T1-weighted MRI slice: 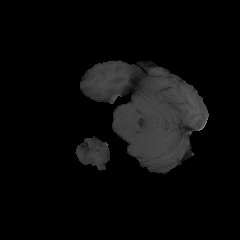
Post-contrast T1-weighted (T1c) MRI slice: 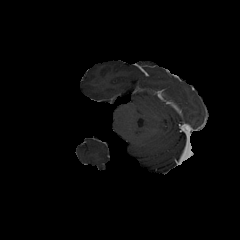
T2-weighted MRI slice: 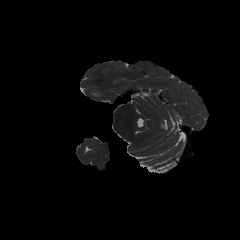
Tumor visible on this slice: no